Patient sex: F
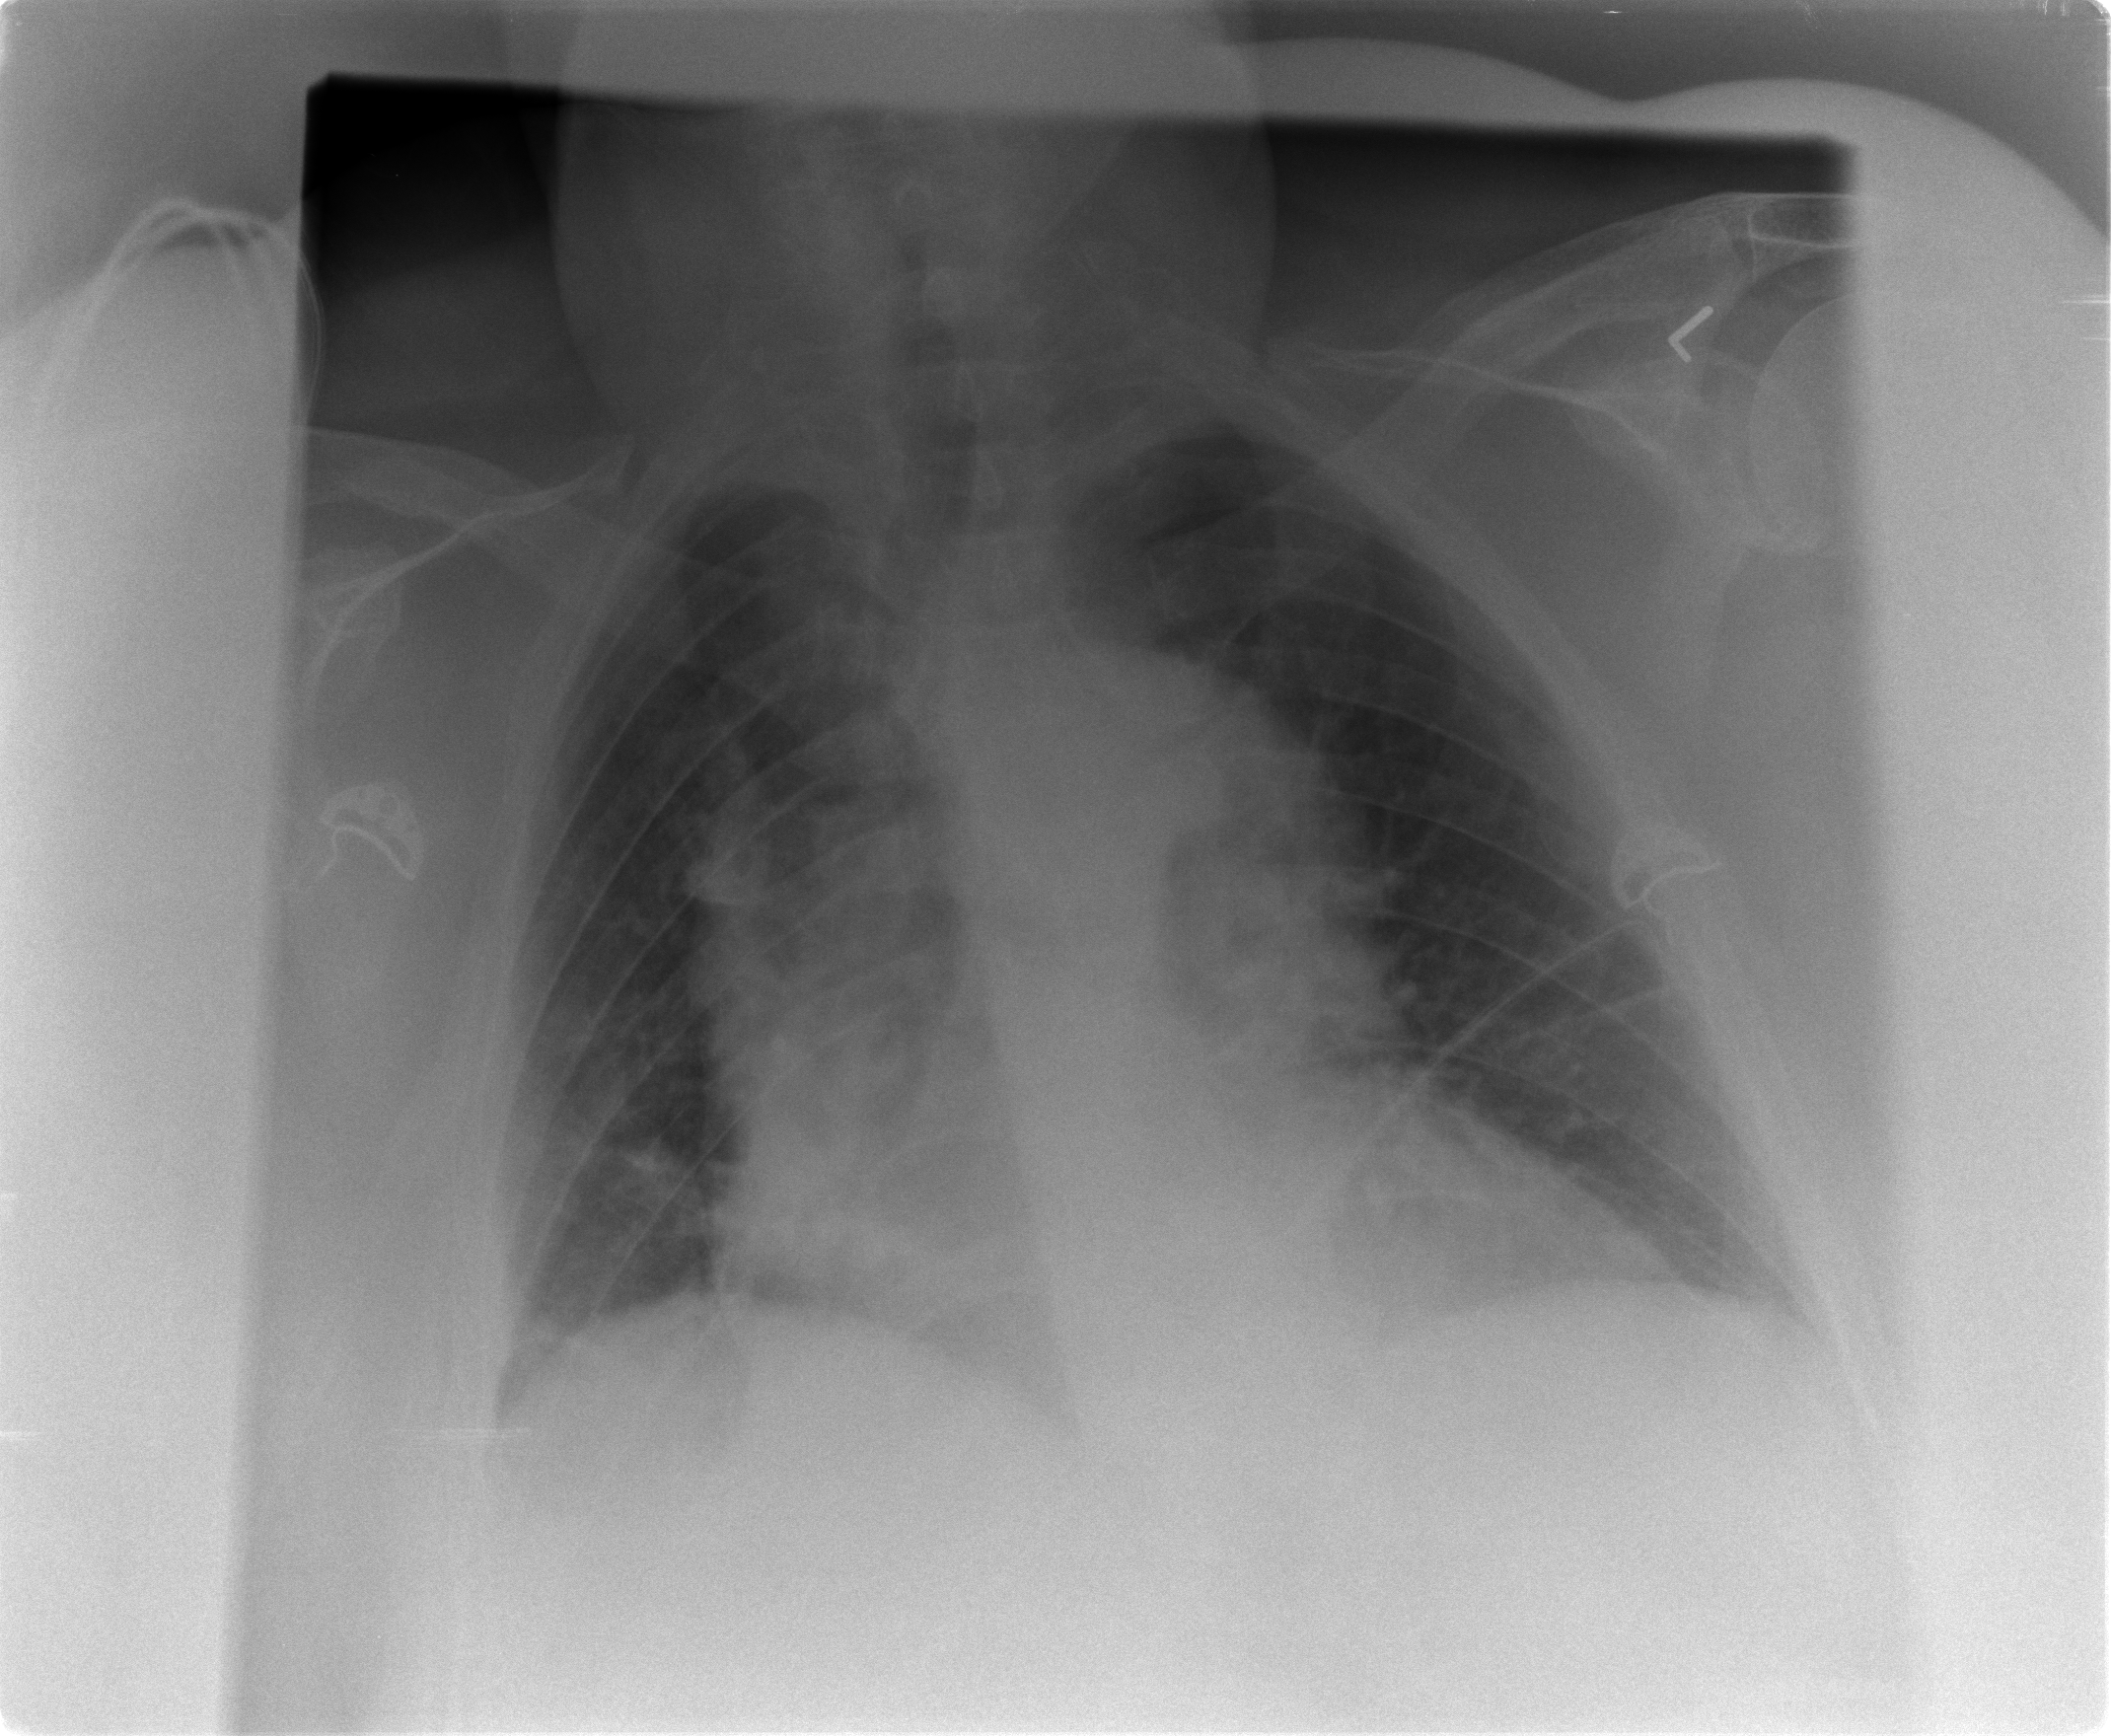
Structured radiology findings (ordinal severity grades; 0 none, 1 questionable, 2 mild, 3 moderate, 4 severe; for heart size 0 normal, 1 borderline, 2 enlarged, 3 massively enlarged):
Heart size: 2
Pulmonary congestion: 2
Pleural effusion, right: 0
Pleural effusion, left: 0
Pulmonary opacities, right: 0
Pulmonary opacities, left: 0
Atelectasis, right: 0
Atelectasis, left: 0